Aerial crown-view tile of a tropical tree (Barro Colorado Island, Panama), acquired 20241216:
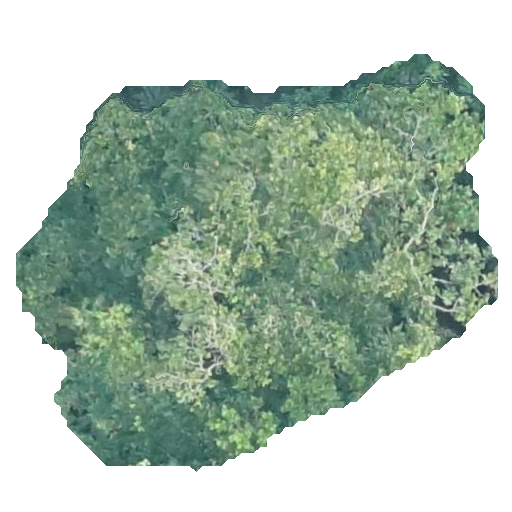
Species: Anacardium excelsum
GBIF accepted scientific name: Anacardium excelsum
Crown area: 206.792 m²